Question: I'm working on a shopping cart with Laravel.
I have :
Routes :
'''
Route::post('/panier/ajouter', 'CartController@store')->name('cart.store');
Route::patch('/panier/{product}', 'CartController@update')->name('cart.update');
'''
View :
'''
<table class="table" id="table-shoppingcart">
<thead>
<tr>
<th class="text-center" id="item-title-shoppingcart"></th>
<th class="text-center" id="size-title-shoppingcart">Taille</th>
<th class="text-center" id="quantity-title-shoppingcart">Quantite</th>
<th class="text-center" id="price-title-shoppingcart">Prix</th>
{{-- <th class="text-center" id="delete-title-shoppingcart"></th> --}}
</tr>
</thead>
<tbody>
@foreach (Cart::content() as $product)
<tr>
<th><img class="text-center item-content-shoppingcart" src="{{ $product->model->image }}"></th>
<td class="text-center td-table-shoppingcart size-content-shoppingcart">S</td>
<td class="td-table-shoppingcart quantity-content-shoppingcart">
<select name="quantity" class="custom-select text-center quantity" id="quantity" data-id="{{ $product->rowId }}">
@for ($i = 0; $i < 5 + 1 ; $i++)
<option {{ $product->qty == $i ? 'selected' : '' }}>{{ $i }}</option>
@endfor
</select>
</td>
<td class="text-center td-table-shoppingcart price-content-shoppingcart">{{ getPrice($product->subtotal()) }}</td>
</tr>
@endforeach
</tbody>
</table>
'''
Ajax
'''
$('body').on('change','#quantity',function(){
var quantityvalue = this.value;
var classname = document.querySelectorAll('#quantity')
Array.from(classname).forEach(function(element) {
console.log(element);
var id = element.getAttribute('data-id')
axios.post('/panier/${id}', {
quantity: quantityvalue,
_method: 'patch'
})
.then(function (response) {
// console.log(response);
console.log("refresh");
$("#refresh").load(location.href + " #refresh");
$("#refresh2").load(location.href + " #refresh2");
})
.catch(function (error) {
console.log("erreur");
// console.log(error);
});
})
});
'''
Controller
'''
public function update(Request $request, $rowId)
{
$data = $request->json()->all();
$validator = Validator::make($request->all(), [
'quantity' => 'required|numeric|between:0,5'
]);
Log::info($data);
if($validator->fails()) {
Session::flash('error', 'La quantite du produit ne doit pas depasser 5.');
return response()->json(['error' => 'Cart Quantity Has Not Been Updated']);
}
if( $data['quantity'] == 0){
Cart::remove($rowId);
}
else {
Cart::update($rowId, $data['quantity']);
}
Session::flash('danger', 'La quantite du produit est passee a ' . $data['quantity'] . '.');
return response()->json(['success' => 'Cart Quantity Has Been Updated']);
}
'''
The problem is when I have several different products in my basket like this :

For example, if I want to change the quantity of my product 1, it will also change the quantity of my product 2 with the same value.
How can I dissociate the update from each selected?
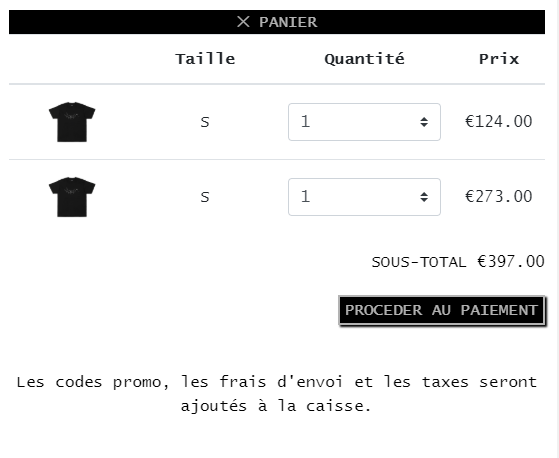
Answer: As a result of foreach loop you get multiple selects with 'id="quantity"', which is not valid html. Remove ids and handle changes by class
'''
$(document).on('change', '.quantity', function(){
let id = $(this).attr('data-id') // $(this) is an instance of the current select changed
let quantityvalue = $(this).val()
axios.post('/panier/${id}', {
quantity: quantityvalue,
_method: 'patch'
})
...
})
'''